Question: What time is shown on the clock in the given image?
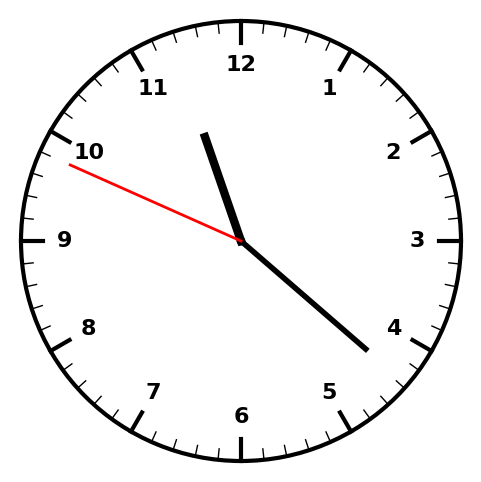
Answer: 11:21:49